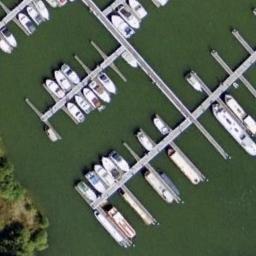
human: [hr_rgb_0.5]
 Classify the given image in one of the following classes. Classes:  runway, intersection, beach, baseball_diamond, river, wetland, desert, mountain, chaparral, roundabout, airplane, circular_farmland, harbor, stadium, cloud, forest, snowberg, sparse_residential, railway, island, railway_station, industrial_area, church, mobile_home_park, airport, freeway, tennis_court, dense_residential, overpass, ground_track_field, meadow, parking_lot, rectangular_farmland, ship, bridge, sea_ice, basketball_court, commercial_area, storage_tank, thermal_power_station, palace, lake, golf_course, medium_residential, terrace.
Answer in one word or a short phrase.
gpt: harbor